Field crop: maize
Growth stage: 2
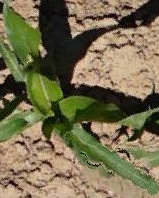
Species: maize